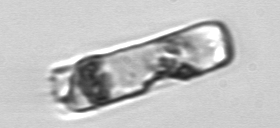
Label: Guinardia_delicatula